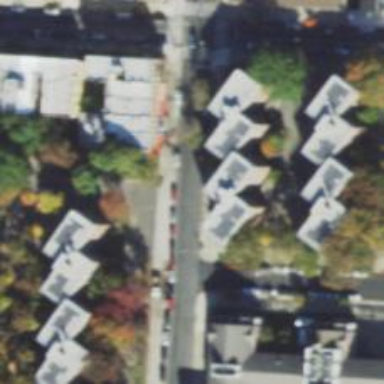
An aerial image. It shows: Residential road with separate sidewalk.